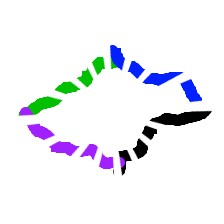
Shape: rhombus